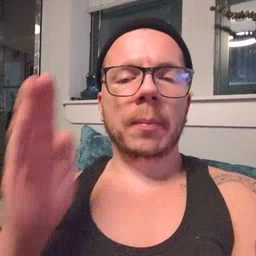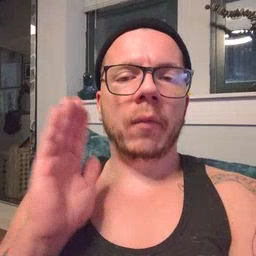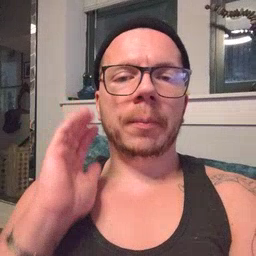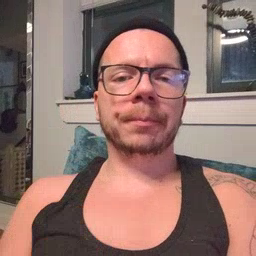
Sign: before